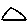
Label: triangle